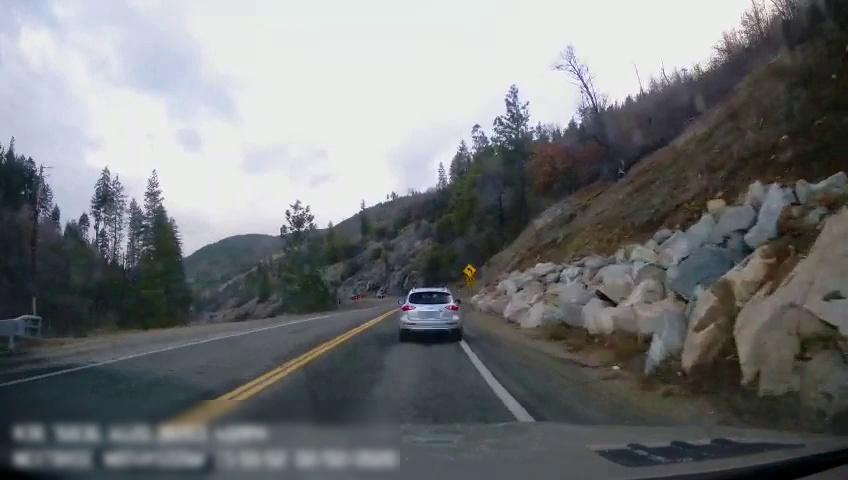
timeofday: Day
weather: Sunny
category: Drivable Space
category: Vehicles | SUV
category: Lanes | Current Lane
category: Lanes | Alternate Lane
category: Lanes | Alternate Lane
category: Traffic | Signs